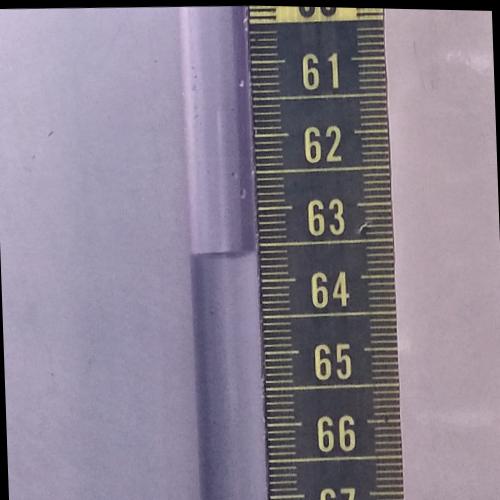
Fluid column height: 63.6 cm